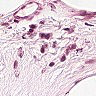
Metastatic tissue present: no